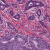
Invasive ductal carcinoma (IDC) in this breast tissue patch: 1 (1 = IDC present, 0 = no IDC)